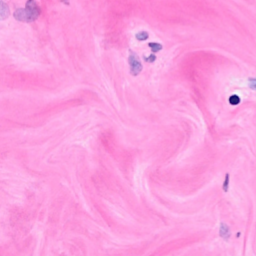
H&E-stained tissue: Breast